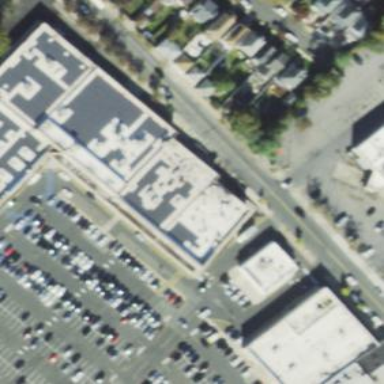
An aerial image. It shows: Retail building.